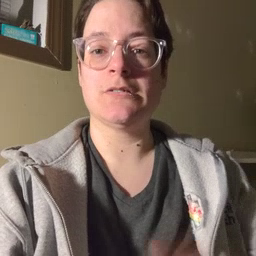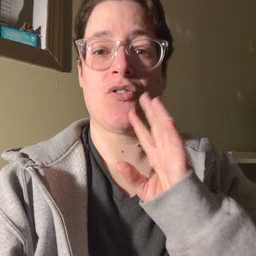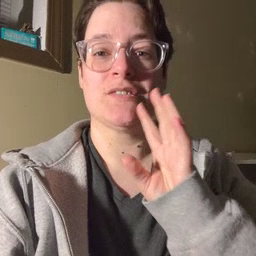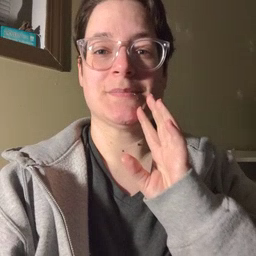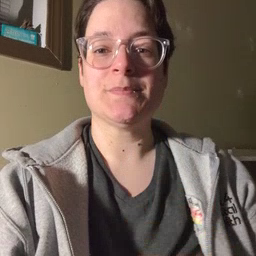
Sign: talk